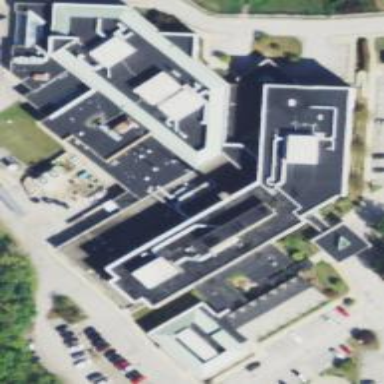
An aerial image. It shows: Hospital building.